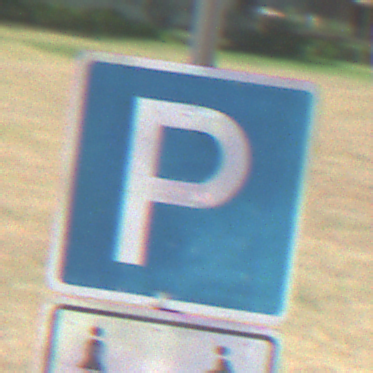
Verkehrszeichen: Parken
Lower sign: CarsharingfahrzeugeFrei
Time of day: Midday
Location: Outdoor (Nature)
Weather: Clear
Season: NotSpecified
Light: Natural